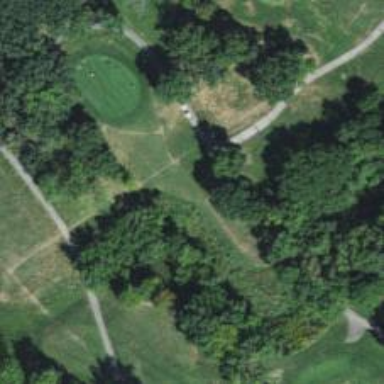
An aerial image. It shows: View of golf hole.